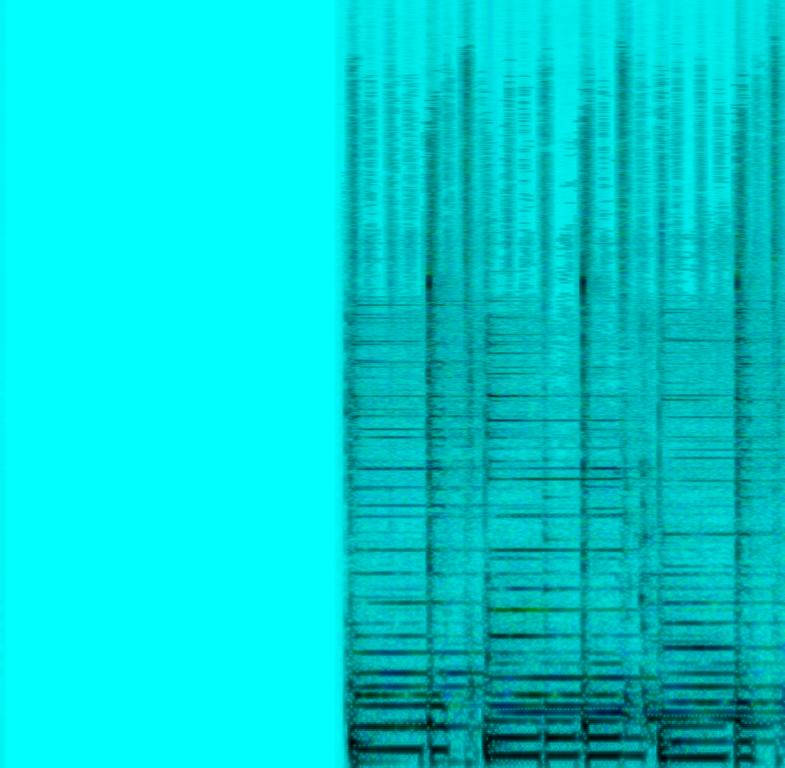
The song is an instrumental. The song is medium tempo with a guitar playing solo, steady drum rhythm, groovy bass line and steady bass line. The song is funky and groovy in nature. The song is an ad jingle.